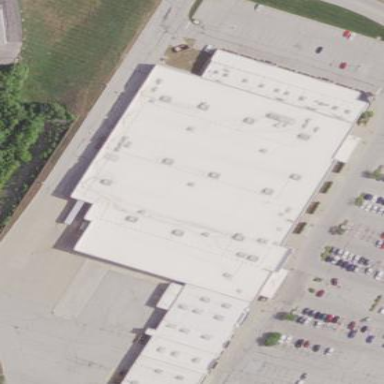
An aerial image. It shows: Department store building.